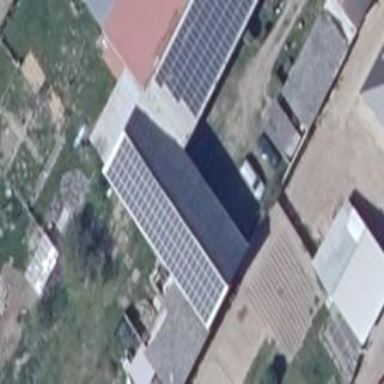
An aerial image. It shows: Small solar photovoltaic panel generator inside building.